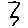
Label: zigzag